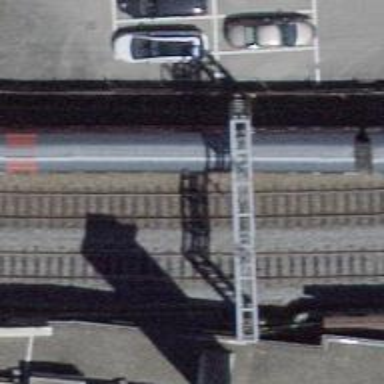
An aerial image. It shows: Single railway track with electrification through contact line.